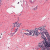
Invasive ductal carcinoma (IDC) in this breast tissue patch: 0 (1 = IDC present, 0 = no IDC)